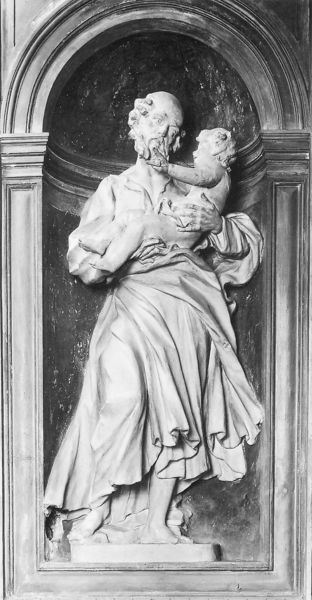
Titel: San Giuseppe
Künstler: Filippo Carcani
Standort: Rom, S. Maria della Vergini (EU - I - Latium)
Schlagwörter: gemälde, hand, mann, nackt, weiß, bewegung, grau, haar, marmor, schwarz, bart, arm, arme, falten, halten, kleidung, stein, tragen, bild, hände, kirche, figur, gewand, haare, kind, locken, skulptur, statue, bogen, glatze, faltenwurf, plastik, nische, arkade, schwarzweiß, christus, heiliger, bildhauer, falteb, gesand